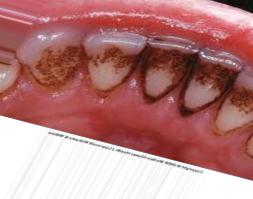
Condition: Tooth Discoloration